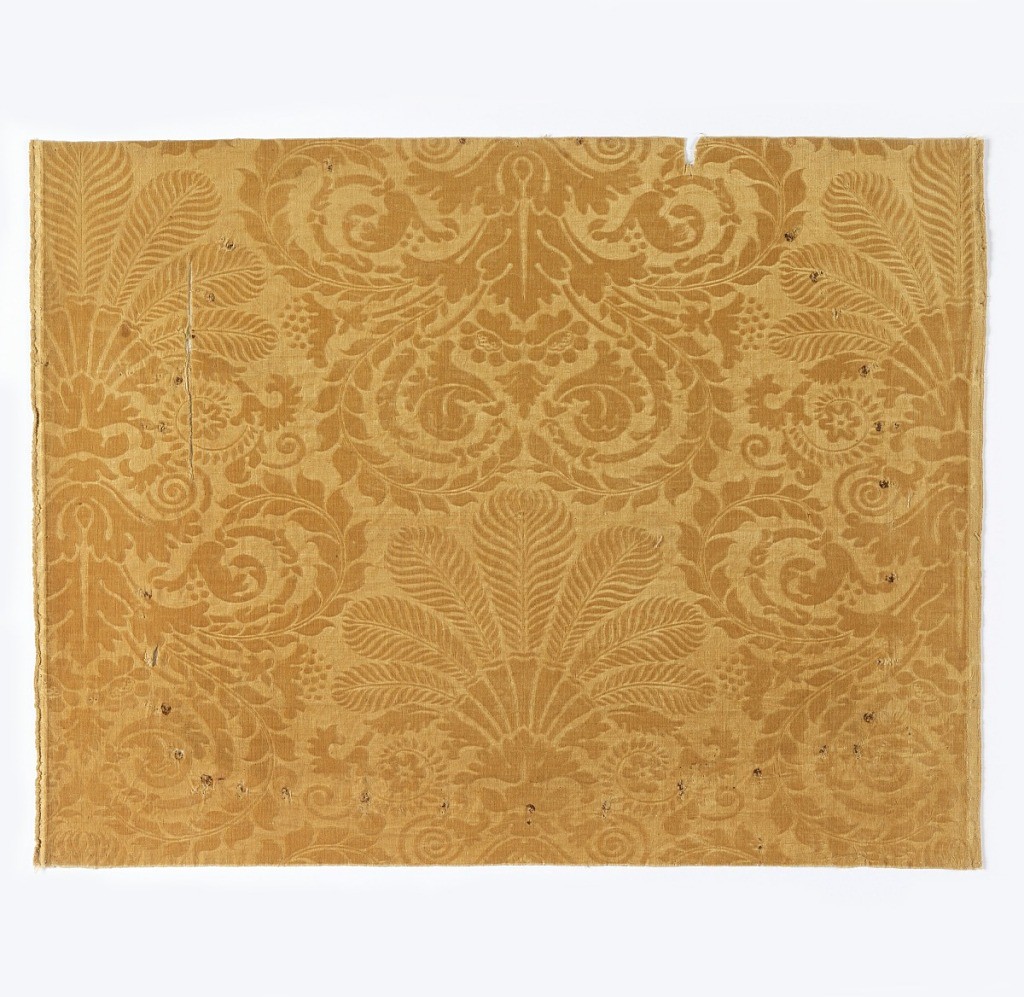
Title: Textile
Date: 19th century
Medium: cotton Technique: pile formed by supplementary wefts in a plain weave foundation with stamping (embossed velveteen)
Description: Radiating feather on a field of scrolls. Brownish yellow color.